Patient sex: M
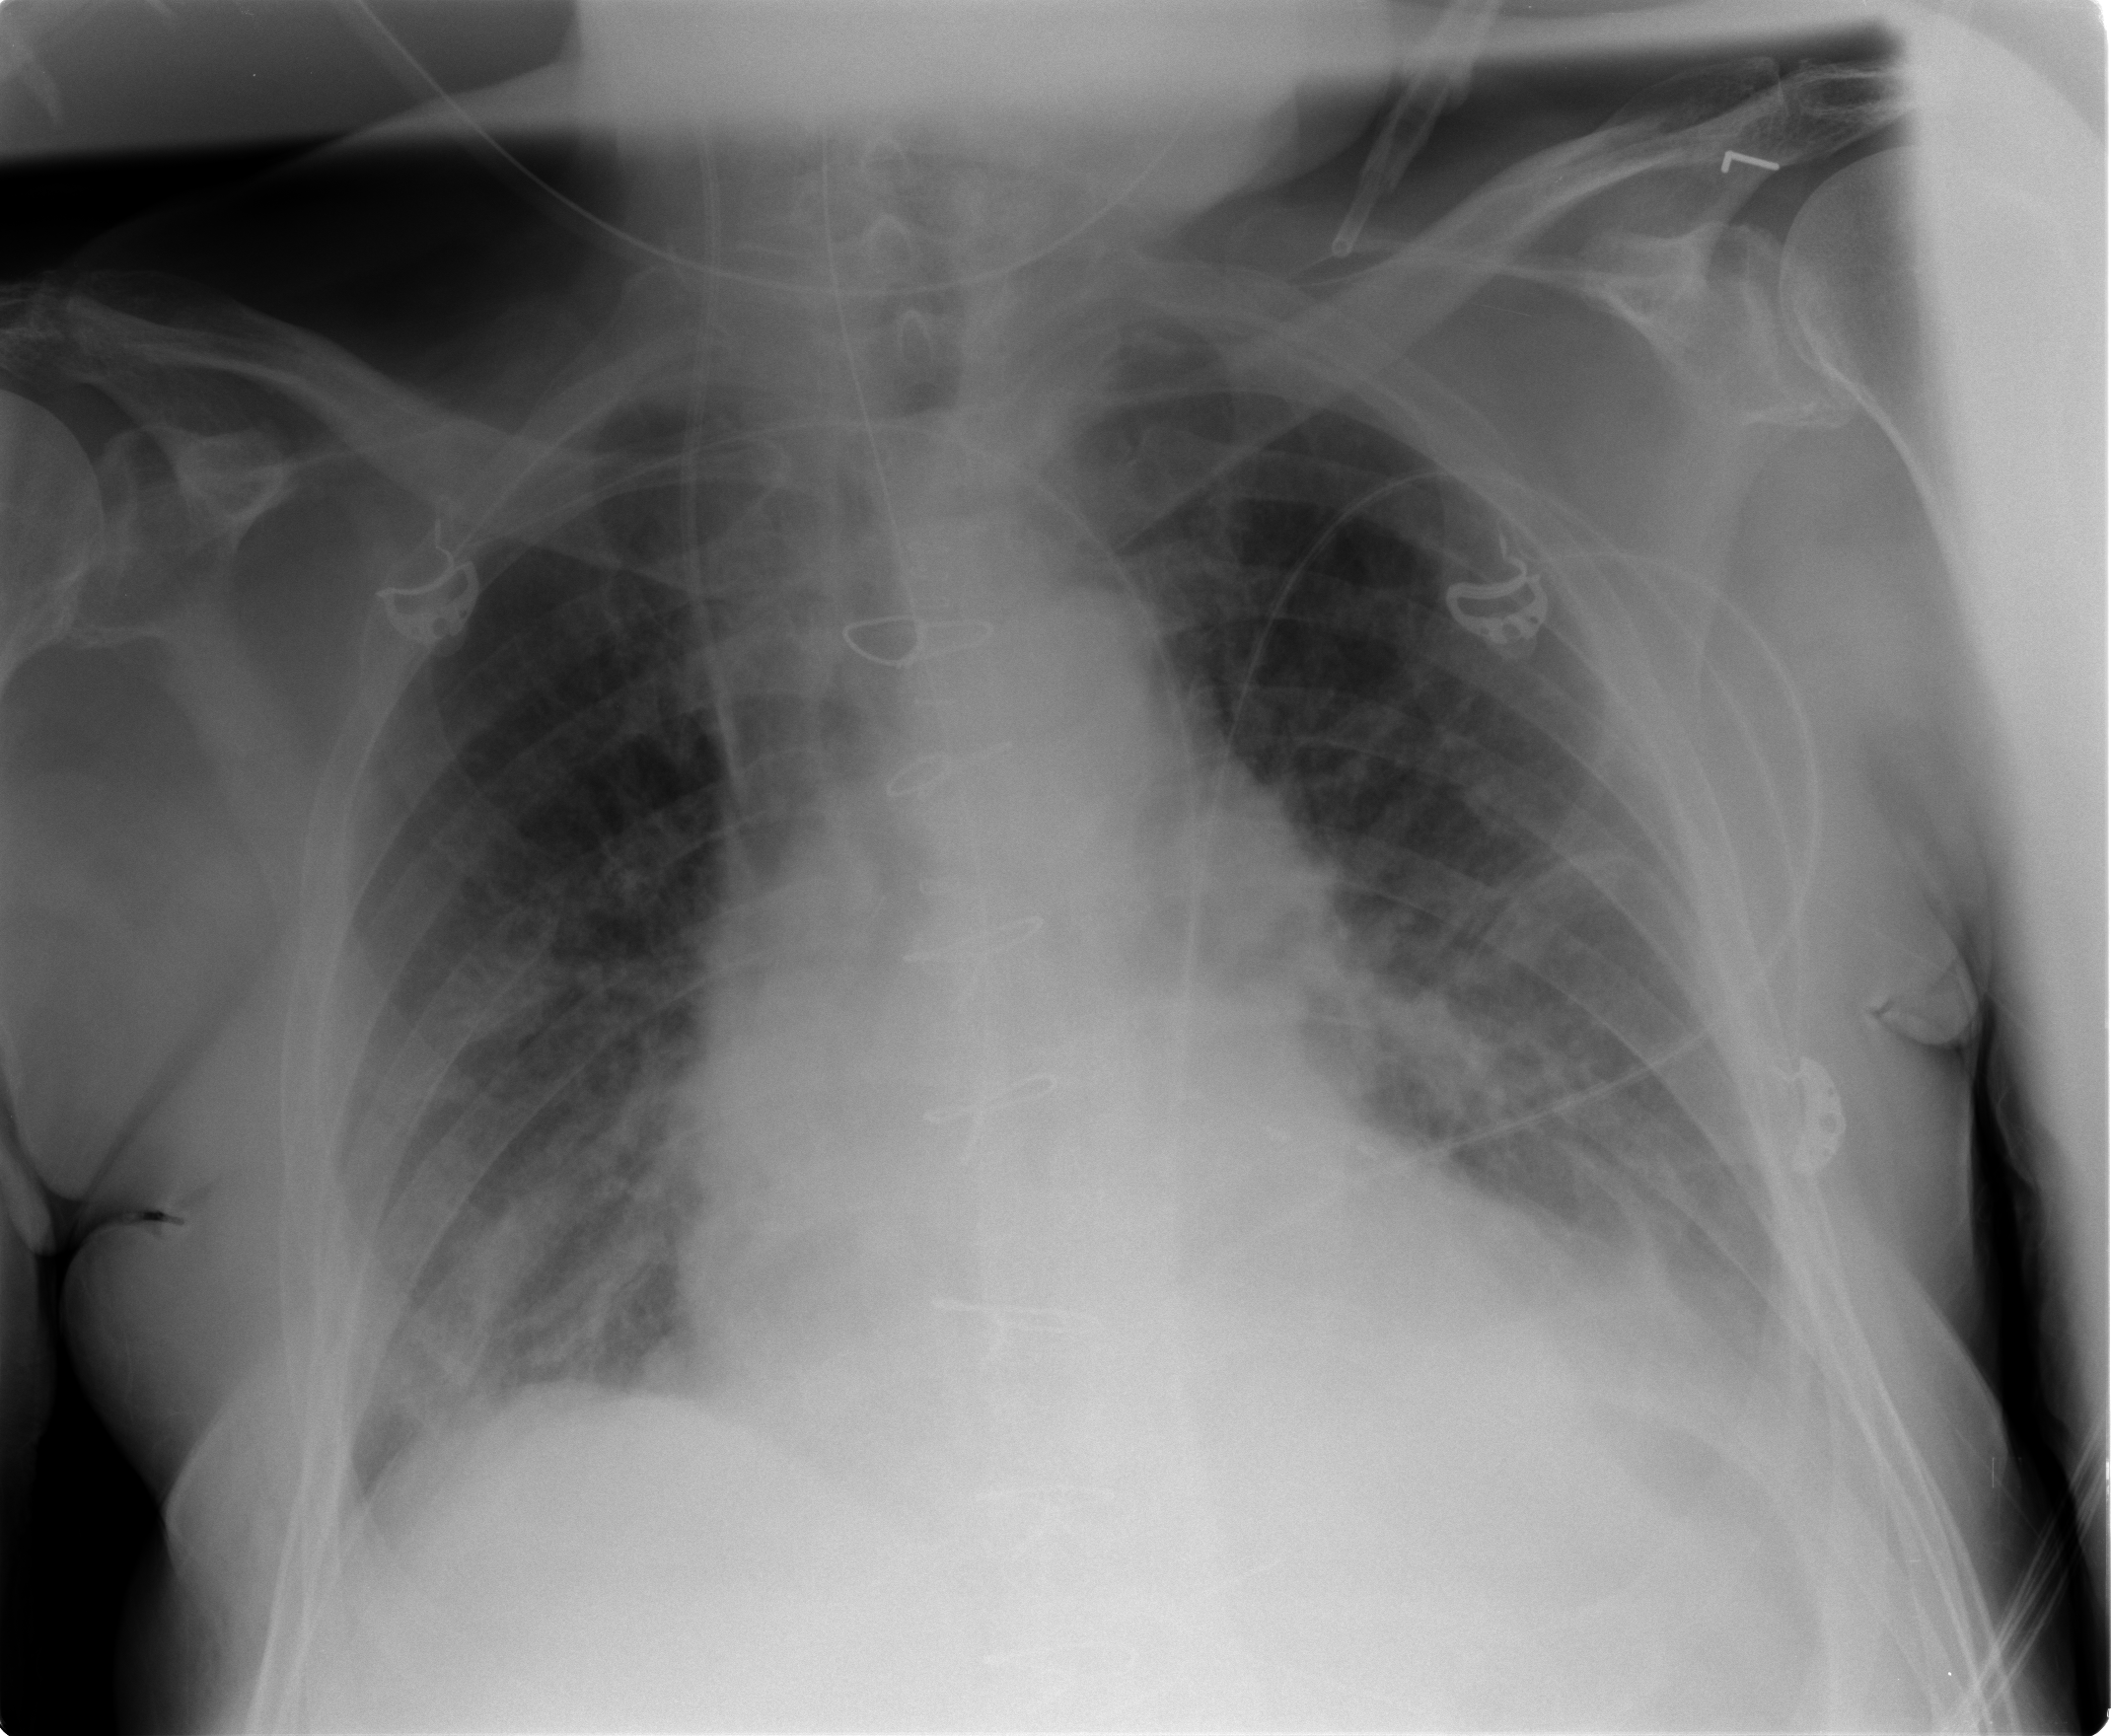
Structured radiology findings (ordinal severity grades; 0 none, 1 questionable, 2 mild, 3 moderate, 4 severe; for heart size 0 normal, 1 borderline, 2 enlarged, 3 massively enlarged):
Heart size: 2
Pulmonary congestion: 2
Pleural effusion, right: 0
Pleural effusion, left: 1
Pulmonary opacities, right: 0
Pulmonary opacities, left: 0
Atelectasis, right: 2
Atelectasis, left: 2